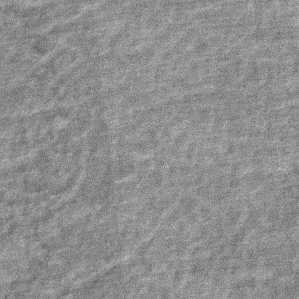
Label: frost